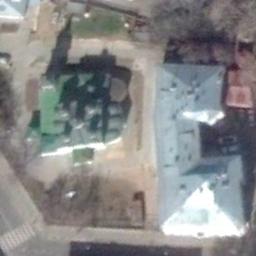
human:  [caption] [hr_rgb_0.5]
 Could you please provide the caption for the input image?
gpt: The church with some towers of different shapes is built in the open area .

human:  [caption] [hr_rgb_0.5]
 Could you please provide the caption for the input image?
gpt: A dark green church with a domed roof, Towers, Surrounding buildings, Roads .

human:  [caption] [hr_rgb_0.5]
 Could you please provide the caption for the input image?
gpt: This is a church with five spherical roofs in the middle .

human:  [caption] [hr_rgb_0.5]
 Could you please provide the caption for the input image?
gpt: There is a green church on the open place next to some buildings .

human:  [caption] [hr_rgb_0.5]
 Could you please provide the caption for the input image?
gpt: A church with a blue roof is by the roadside and beside a green structure .